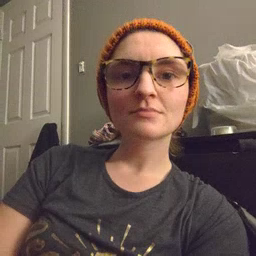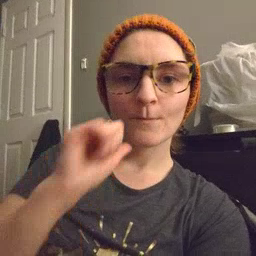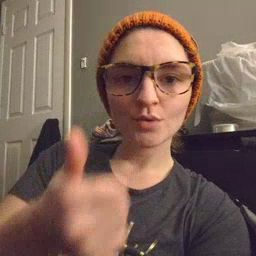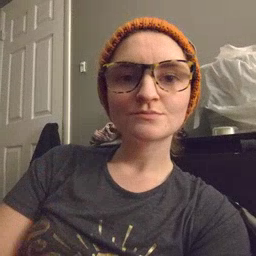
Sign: tomorrow